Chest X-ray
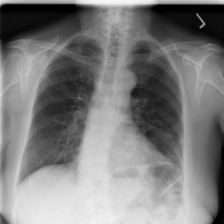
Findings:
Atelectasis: negative
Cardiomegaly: negative
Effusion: negative
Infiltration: negative
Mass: negative
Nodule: negative
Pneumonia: negative
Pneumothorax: negative
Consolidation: negative
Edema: negative
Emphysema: negative
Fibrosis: negative
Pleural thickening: negative
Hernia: negative